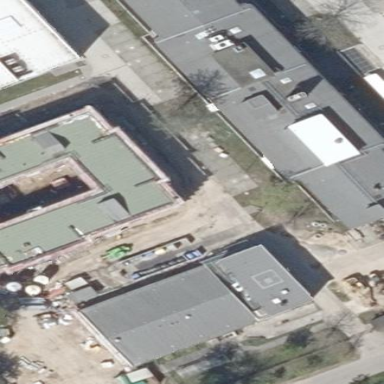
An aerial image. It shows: Office building.